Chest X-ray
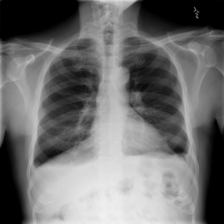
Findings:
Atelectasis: negative
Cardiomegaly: negative
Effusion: negative
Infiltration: negative
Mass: negative
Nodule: negative
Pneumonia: negative
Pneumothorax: negative
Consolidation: negative
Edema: negative
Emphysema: negative
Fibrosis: negative
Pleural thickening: negative
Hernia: negative